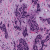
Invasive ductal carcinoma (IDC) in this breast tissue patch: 0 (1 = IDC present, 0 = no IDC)